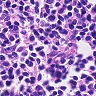
Metastatic tissue present: no